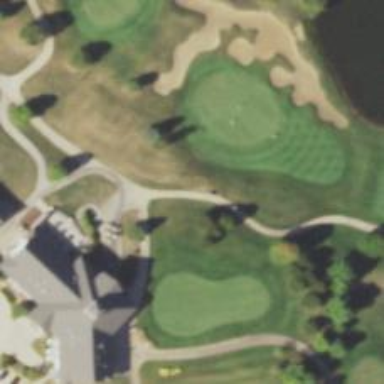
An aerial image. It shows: Path for golf carts.